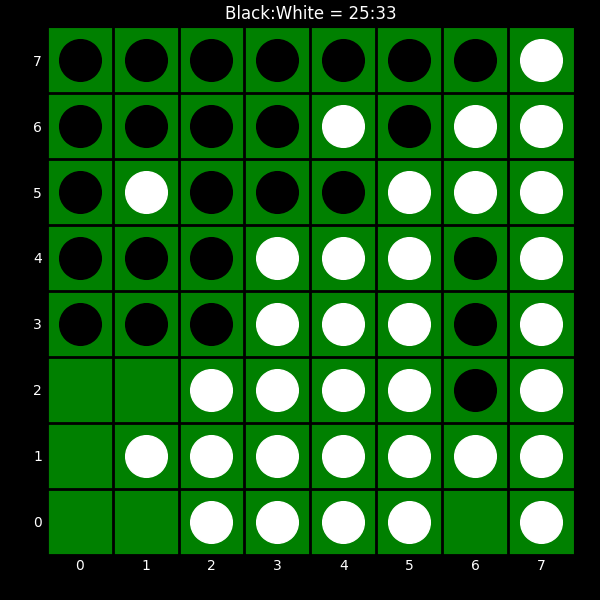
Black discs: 25
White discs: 33